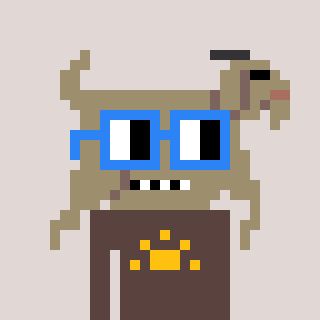
a pixel art character with square blue glasses, a goat-shaped head and a darkbrown-colored body on a warm background